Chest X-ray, AP view. Patient: 56 years old, sex M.
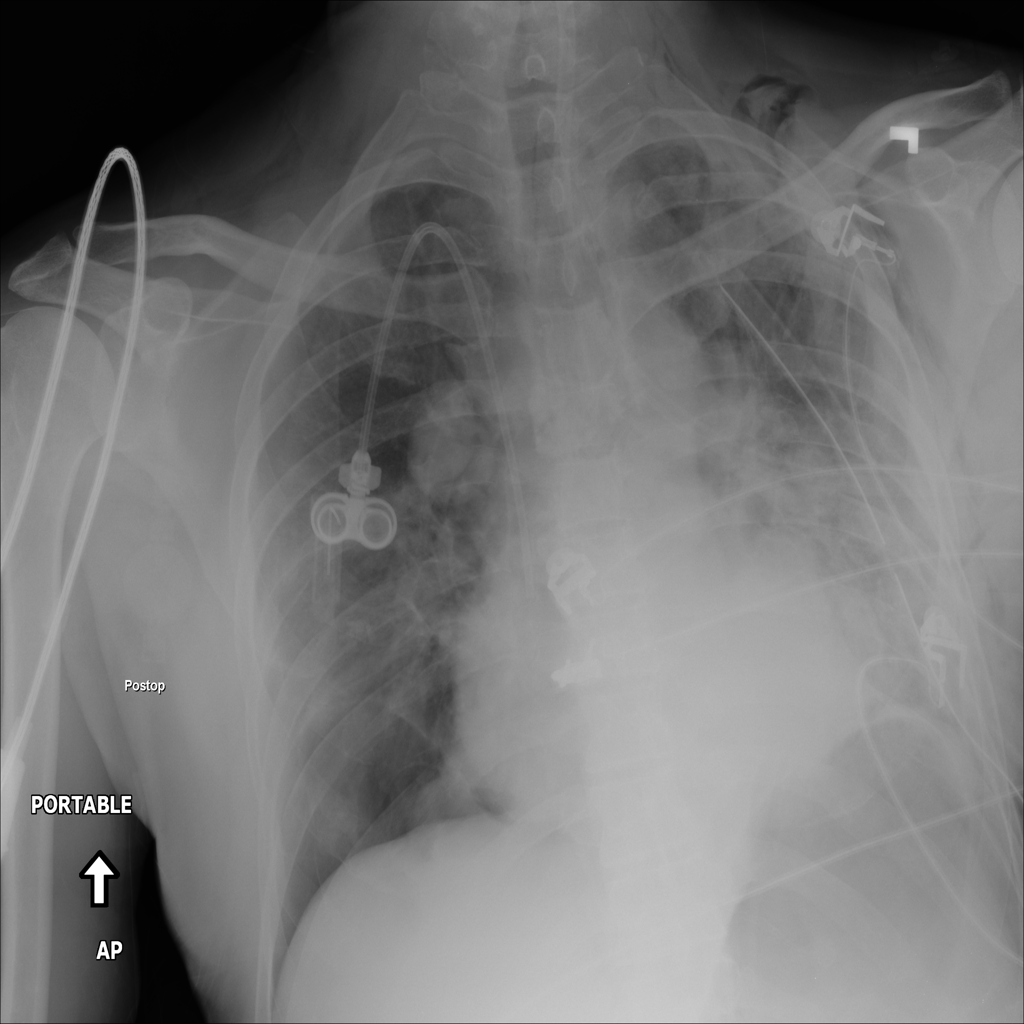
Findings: No Finding